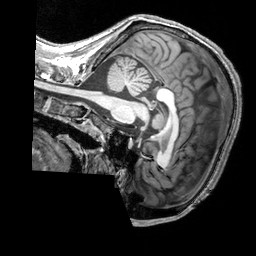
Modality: T1w
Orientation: sagittal
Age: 21
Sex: male
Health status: healthy
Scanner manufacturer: siemens
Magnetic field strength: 3 T
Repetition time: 2.3 s
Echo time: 0.00303 s